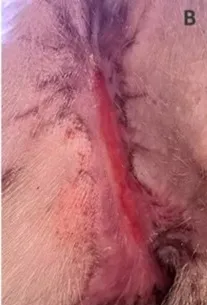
Groin.
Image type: medical_photograph (skin_photograph)